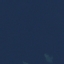
Land use / land cover: SeaLake